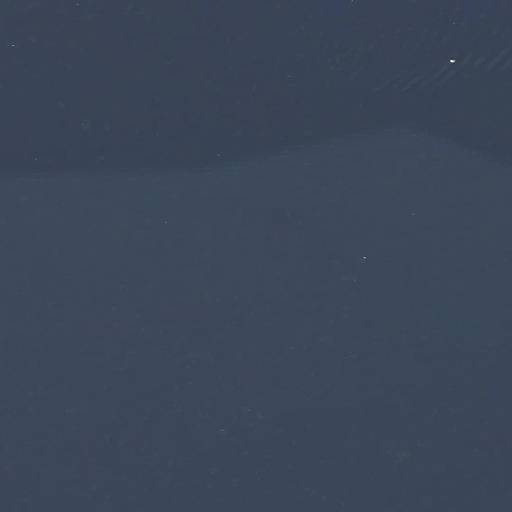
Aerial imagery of bar in Maine named Zephyr Rock containing only open water